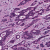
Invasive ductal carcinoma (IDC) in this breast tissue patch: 0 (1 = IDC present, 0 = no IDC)